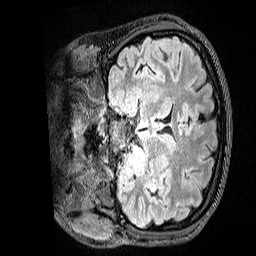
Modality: FLAIR
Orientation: coronal
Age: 22
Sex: female
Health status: healthy
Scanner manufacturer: siemens
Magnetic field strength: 3 T
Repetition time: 5 s
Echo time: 0.388 s